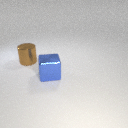
large blue metal cube to the right of large brown metal cylinder